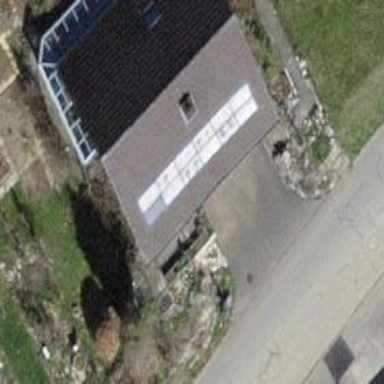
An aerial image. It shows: Building with tiled roof.